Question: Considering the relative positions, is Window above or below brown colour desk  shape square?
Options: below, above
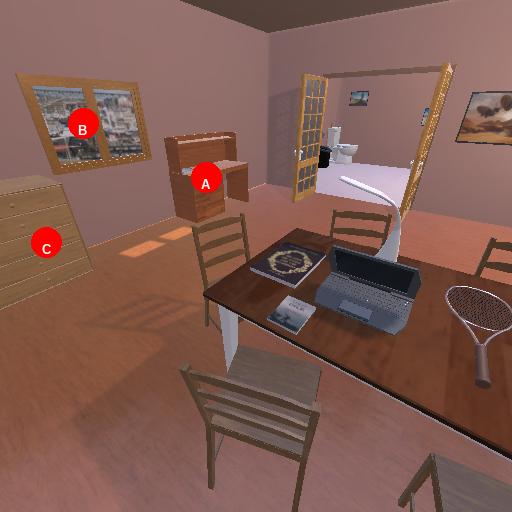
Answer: below